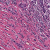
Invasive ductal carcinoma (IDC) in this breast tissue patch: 1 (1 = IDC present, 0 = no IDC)